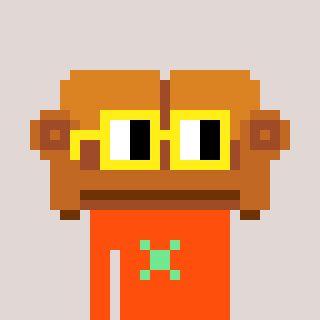
a pixel art character with square yellow glasses, a couch-shaped head and a orange-colored body on a warm background